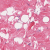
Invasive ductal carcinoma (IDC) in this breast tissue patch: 0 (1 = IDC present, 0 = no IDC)